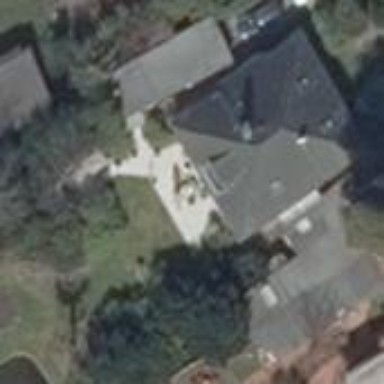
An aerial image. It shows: House with hipped roof oriented along its structure. The roof is grey in color.